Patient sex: M
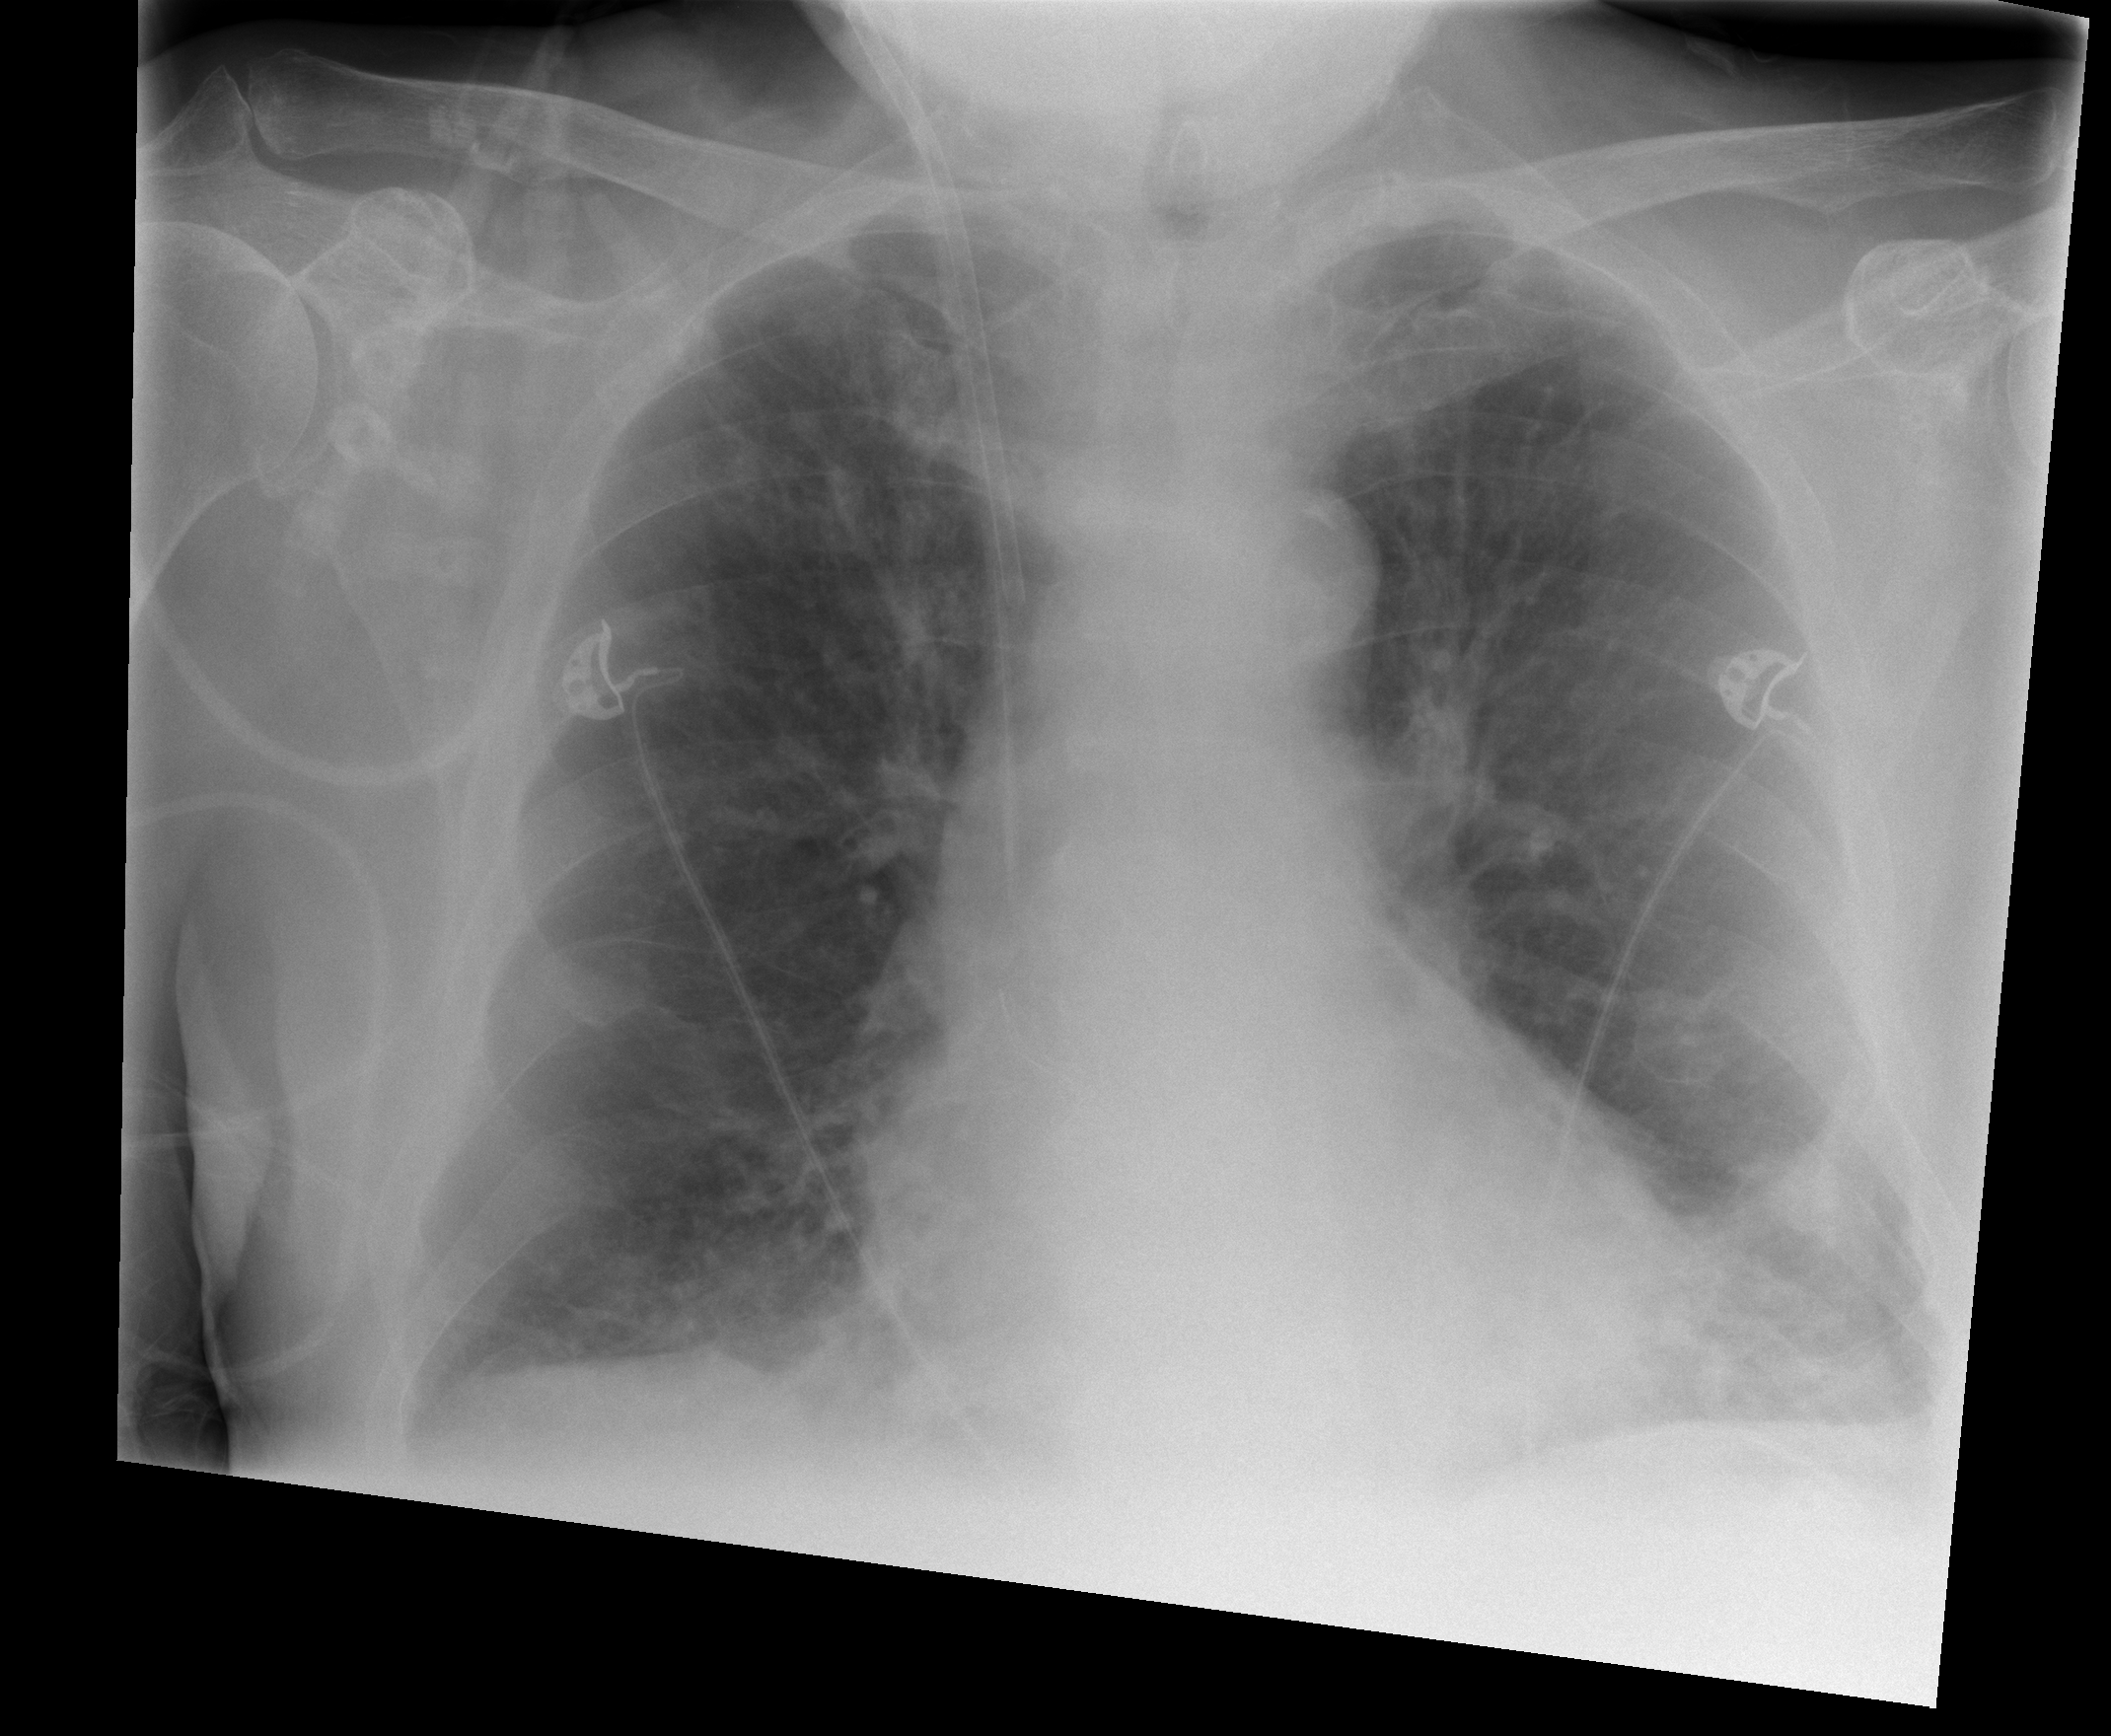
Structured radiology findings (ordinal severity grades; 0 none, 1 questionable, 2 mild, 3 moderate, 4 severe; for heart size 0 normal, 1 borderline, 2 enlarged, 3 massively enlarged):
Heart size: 0
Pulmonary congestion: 0
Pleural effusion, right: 0
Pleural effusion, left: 0
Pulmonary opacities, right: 0
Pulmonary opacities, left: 0
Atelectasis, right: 1
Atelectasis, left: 1